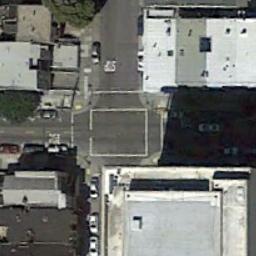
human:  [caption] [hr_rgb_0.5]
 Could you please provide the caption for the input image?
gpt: There are several moving vehicles on the road at the intersection, With many buildings and some trees around the intersection .

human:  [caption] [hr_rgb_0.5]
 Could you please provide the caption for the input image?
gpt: There are many buildings of different shapes and sizes beside the intersection .

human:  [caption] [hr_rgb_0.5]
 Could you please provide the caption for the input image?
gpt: There is a blue building at the top left corner of the intersection .

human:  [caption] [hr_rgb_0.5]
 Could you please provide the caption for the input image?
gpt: An intersection with sparse traffic is between some buildings .

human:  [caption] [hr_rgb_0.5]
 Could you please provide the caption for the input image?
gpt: There are some gray buildings around the intersection .